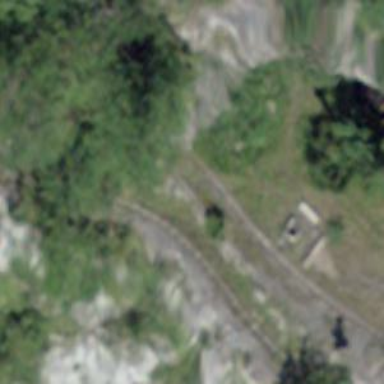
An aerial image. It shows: Disused railway.